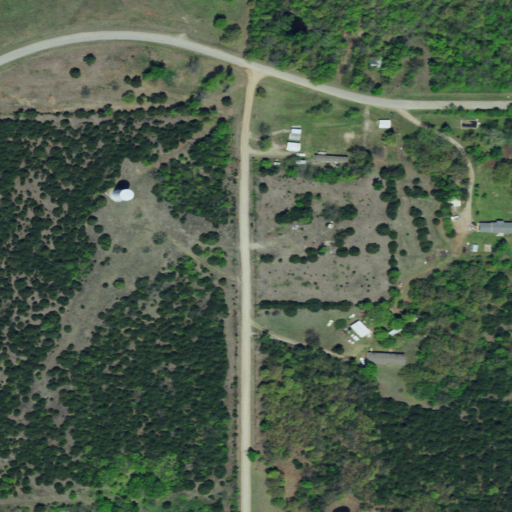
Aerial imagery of mountain in Oklahoma named Monitor Hill containing deciduous forest, grassland, evergreen forest, open development, low intensity development, pasture, and medium intensity development